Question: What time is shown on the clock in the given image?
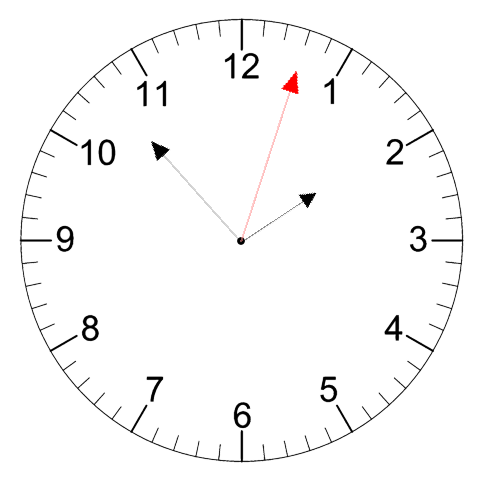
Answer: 01:53:03